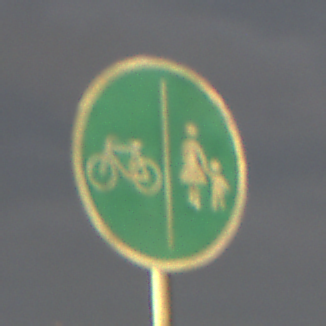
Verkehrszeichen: GetrennterRadUndGehwegRadwegLinks
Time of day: Night
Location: Outdoor (Urban)
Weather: PartlyCloudy
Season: NotSpecified
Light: Artificial